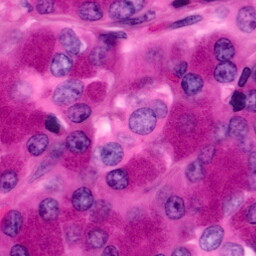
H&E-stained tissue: Pancreatic